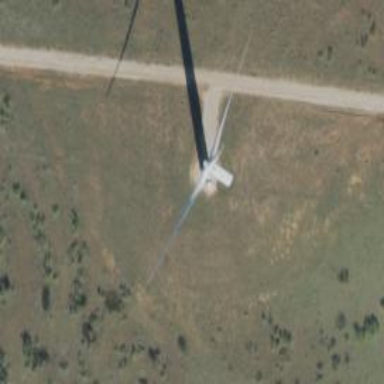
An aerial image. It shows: Wind generator powered by wind. The generator type is horizontal axis and it uses wind turbines.